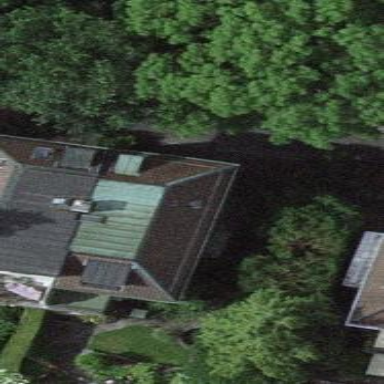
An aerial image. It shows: Hipped-roof building with apartments.